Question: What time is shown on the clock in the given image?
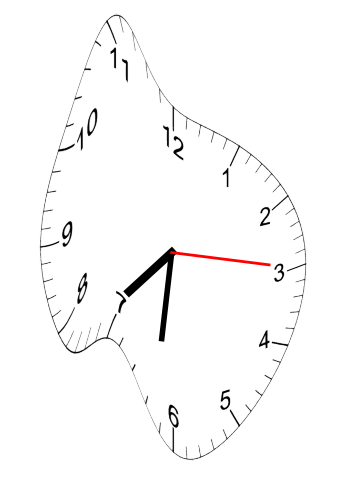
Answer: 07:31:15